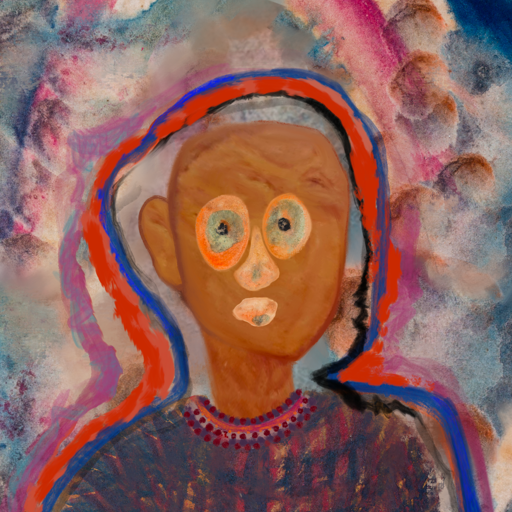
Background: Rupkatha, Head And Neck Front: Pious_Lady, Face Front: Childish, Bust: In_The_Sun, Hair Front: Experience, Head Accessory: Blank, Second Necklace: Blank, Necklace: Roy_Bahadur, Baby: Blank